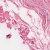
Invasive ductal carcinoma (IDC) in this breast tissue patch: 0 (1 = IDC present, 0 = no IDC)